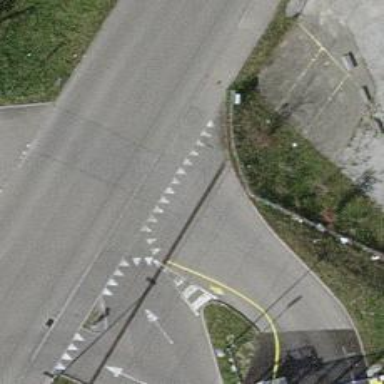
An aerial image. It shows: Unmarked road crossing.